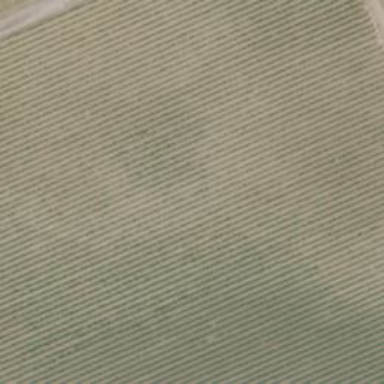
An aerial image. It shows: Vineyard growing grapes.